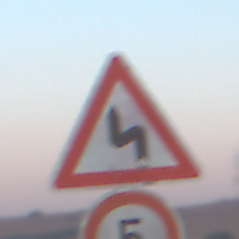
Verkehrszeichen: DoppelkurveZunaechstLinks
Zusatzzeichen unten: Geschwindigkeit5
Umgebung: Outdoor, Nature
Tageszeit: SunriseSunset
Wetter: Clear
Licht: Natural
Jahreszeit: Winter
Kontrast: LowContrast